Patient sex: M
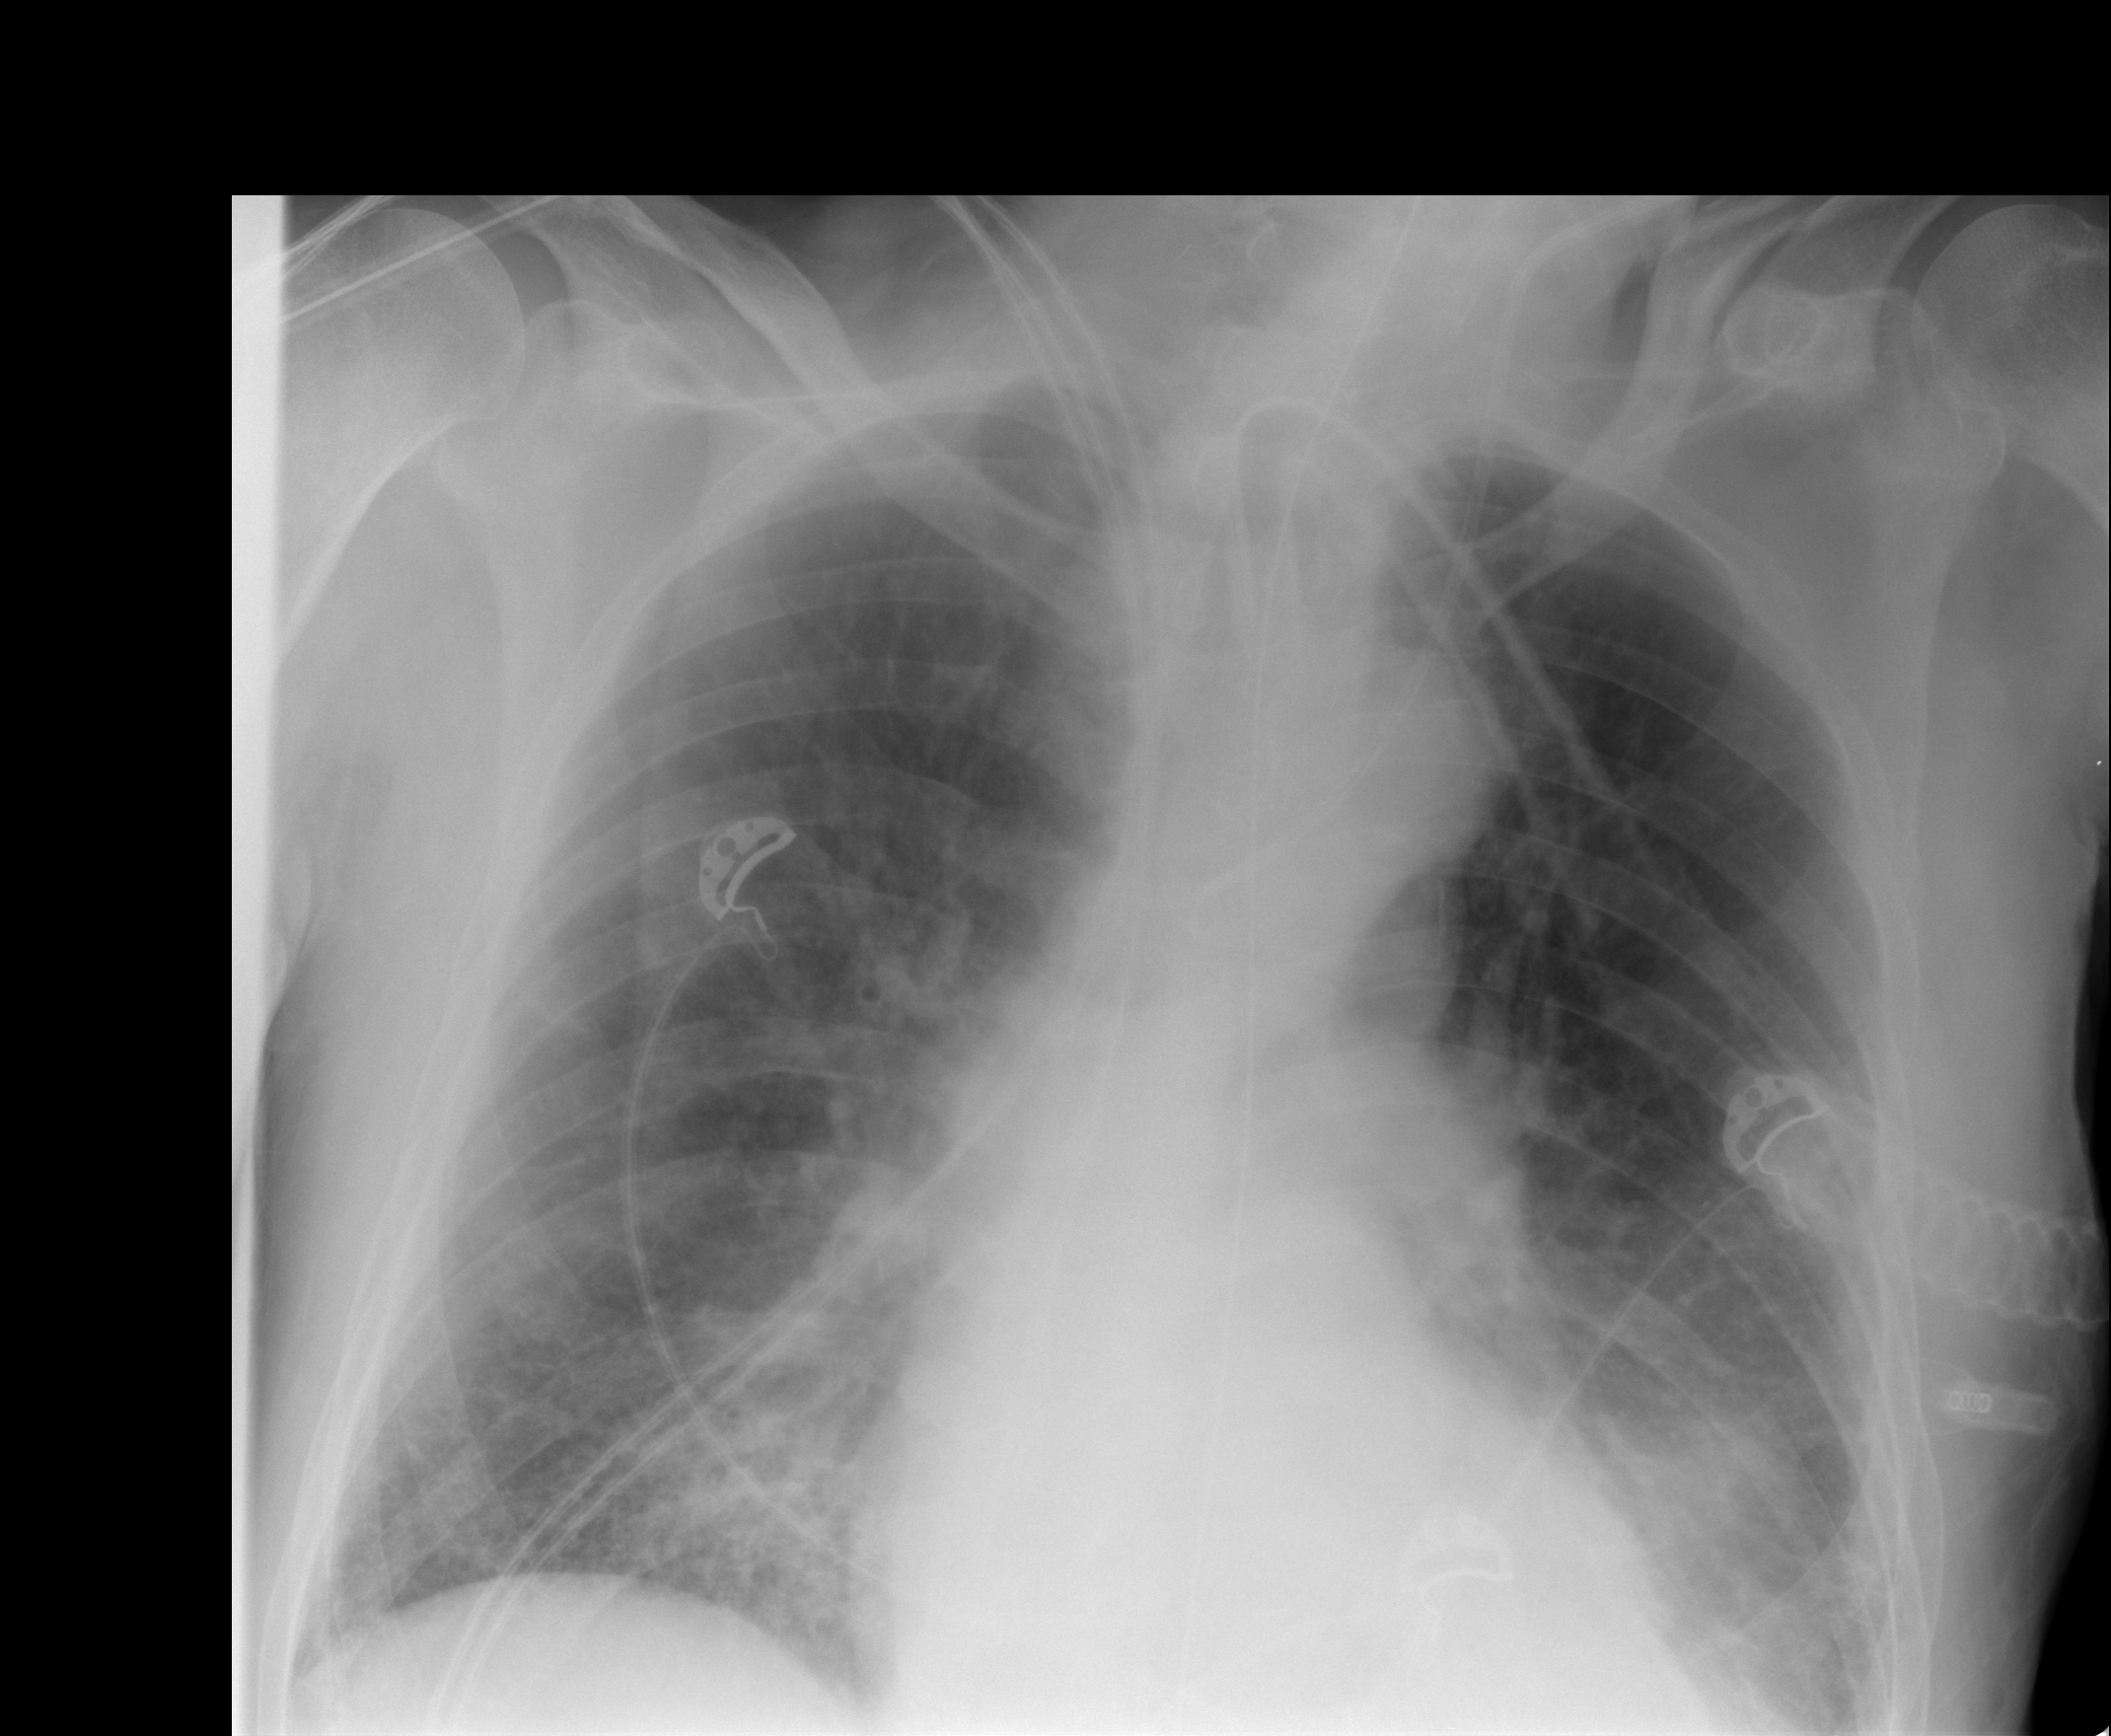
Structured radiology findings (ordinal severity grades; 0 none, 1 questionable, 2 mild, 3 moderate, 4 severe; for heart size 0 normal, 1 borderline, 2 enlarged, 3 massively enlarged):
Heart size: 0
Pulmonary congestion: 0
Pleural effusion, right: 0
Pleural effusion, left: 2
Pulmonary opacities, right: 2
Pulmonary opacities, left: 2
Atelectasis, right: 0
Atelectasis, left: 2